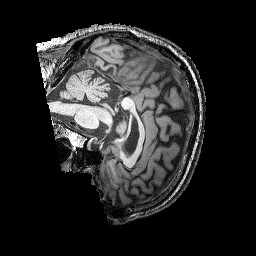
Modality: T1w
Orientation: sagittal
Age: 56
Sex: male
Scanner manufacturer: siemens
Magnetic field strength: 3 T
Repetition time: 2.25 s
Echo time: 0.00415 s